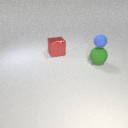
large green rubber sphere below small blue rubber sphere